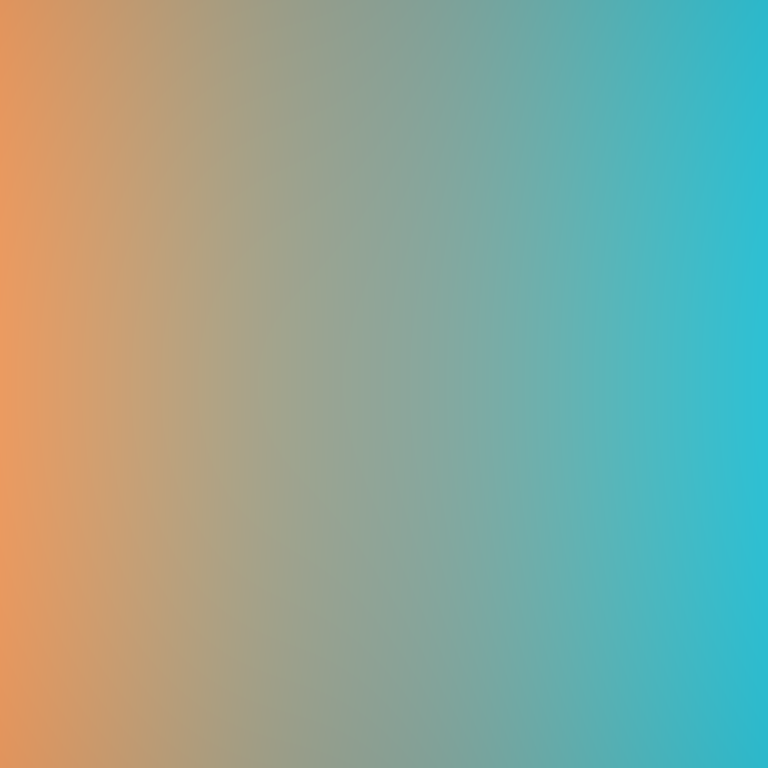
Abstract light effect, smooth gradient from warm orange to cool teal, calm atmosphere, soft glow, no room, no furniture, no objects.